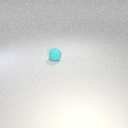
small cyan rubber sphere